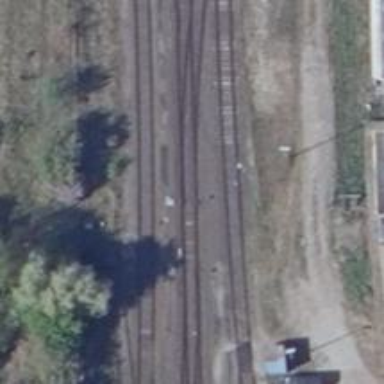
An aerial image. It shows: Railway switch.